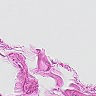
Metastatic tissue present: no